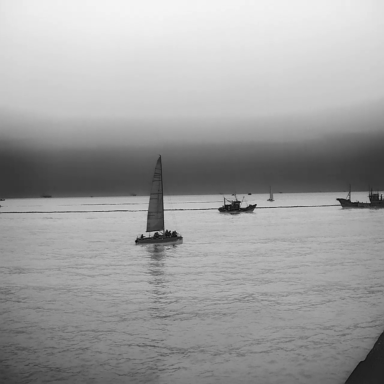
There are two sailboats in the infrared image.